Question: I have a custom button and the border is supposed to be semi-transparent white.
If I do this:
'''
- (void) awakeFromNib {
self.layer.cornerRadius = 6.0f;
self.layer.borderWidth = 4.0f;
self.layer.borderColor = [[UIColor colorWithWhite:1.0f alpha:0.5f] CGColor];
}
'''
I get this - transparency but of the original button color:

The border is semi-transparent but the color of the button.
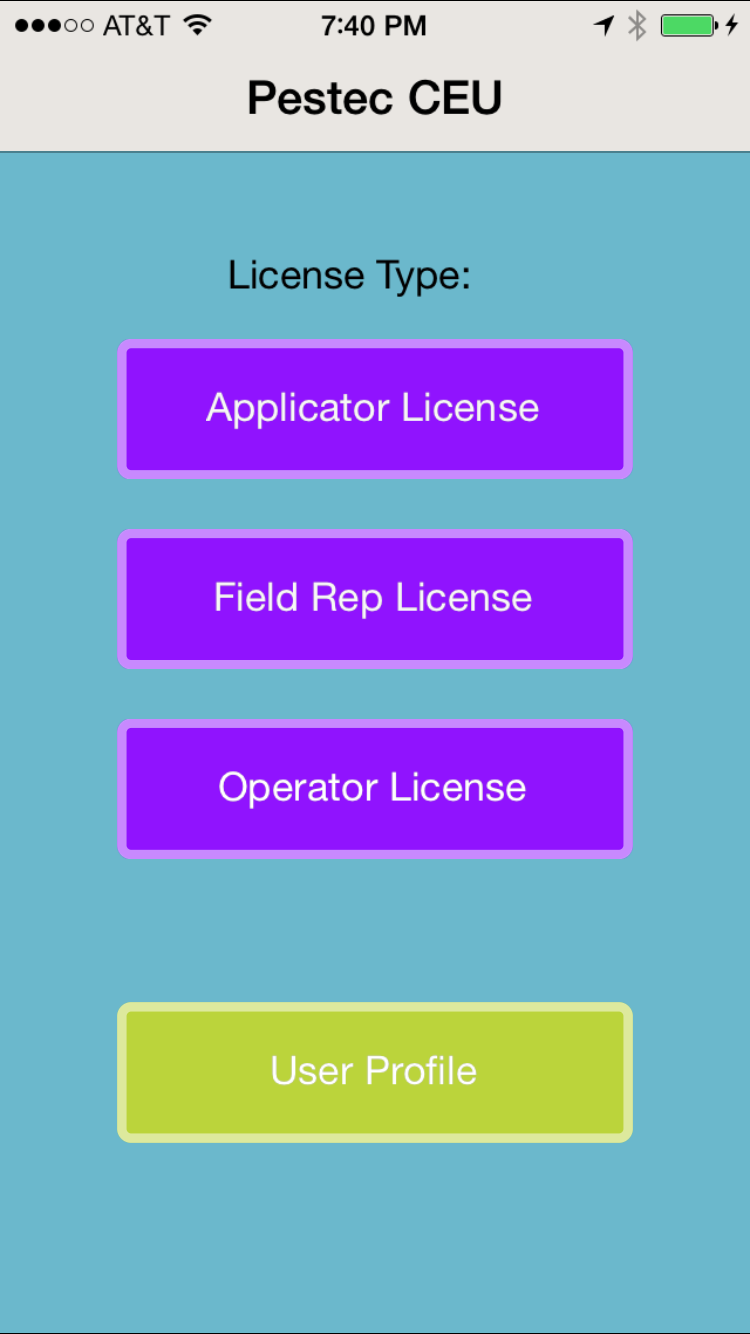
Answer: Set the color of a sublayer to the color you want the button to be (don't set the background color of the button itself), and inset its rect relative to the button's rect,
'''
- (void) awakeFromNib {
self.layer.cornerRadius = 6.0f;
self.layer.borderWidth = 4.0f;
self.layer.borderColor = [[UIColor colorWithWhite:1.0f alpha:0.5f] CGColor];
CALayer *sub = [CALayer new];
sub.frame = CGRectInset(self.bounds, 4, 4);
sub.backgroundColor = [UIColor redColor].CGColor;
[self.layer addSublayer:sub];
}
'''

Another way to do it, which will work better if you want the background color to be rounded too, is use a background color for both the self.layer and the sublayer. In this case theres on need to use a border at all.
'''
- (void) awakeFromNib {
self.layer.cornerRadius = 6.0f;
self.tintColor = [UIColor whiteColor]; // make white text
self.layer.backgroundColor = [[UIColor colorWithWhite:1.0f alpha:0.4] CGColor];
CALayer *sub = [CALayer new];
sub.cornerRadius = 4.0f;
sub.frame = CGRectInset(self.bounds, 4, 4);
sub.backgroundColor = [UIColor blueColor].CGColor;
[self.layer addSublayer:sub];
}
'''